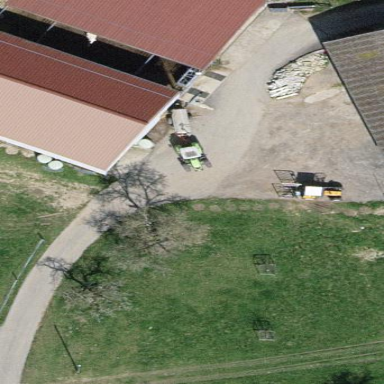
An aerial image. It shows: Barn.